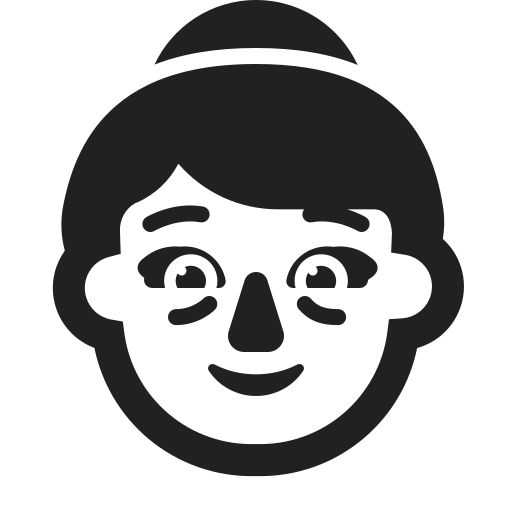
old woman high contrast default